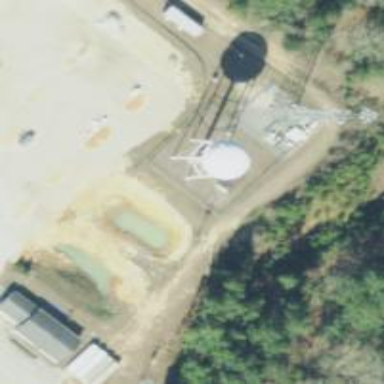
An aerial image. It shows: Water tower that is man-made.